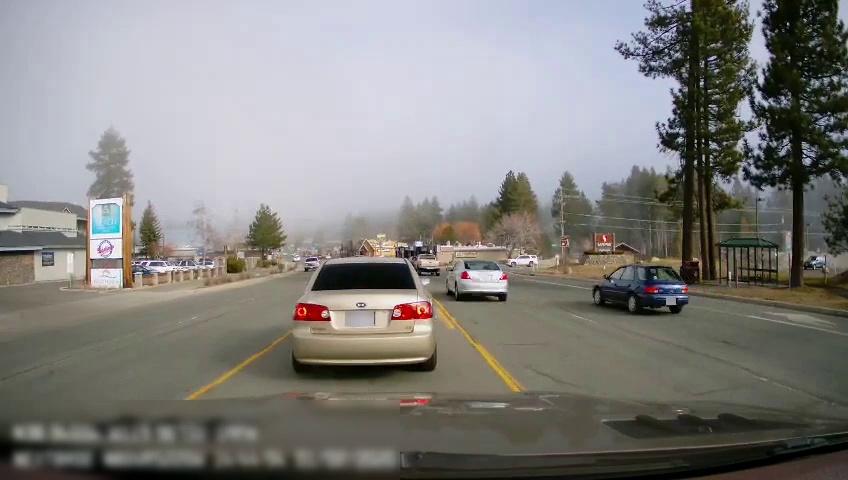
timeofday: Day
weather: Sunny
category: Drivable Space
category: Vehicles | SUV
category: Vehicles | Car
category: Vehicles | SUV
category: Vehicles | Car
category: Vehicles | SUV
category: Vehicles | SUV
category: Vehicles | Car
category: Vehicles | Truck
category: Vehicles | Car
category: Lanes | Opposite Lane
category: Lanes | Current Lane
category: Lanes | Alternate Lane
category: Lanes | Opposite Lane
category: Lanes | Alternate Lane